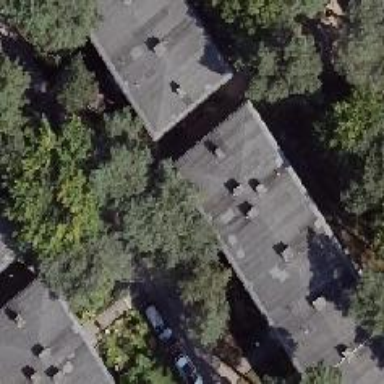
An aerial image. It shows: Apartment building with flat roof.